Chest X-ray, PA view. Patient: 39 years old, sex F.
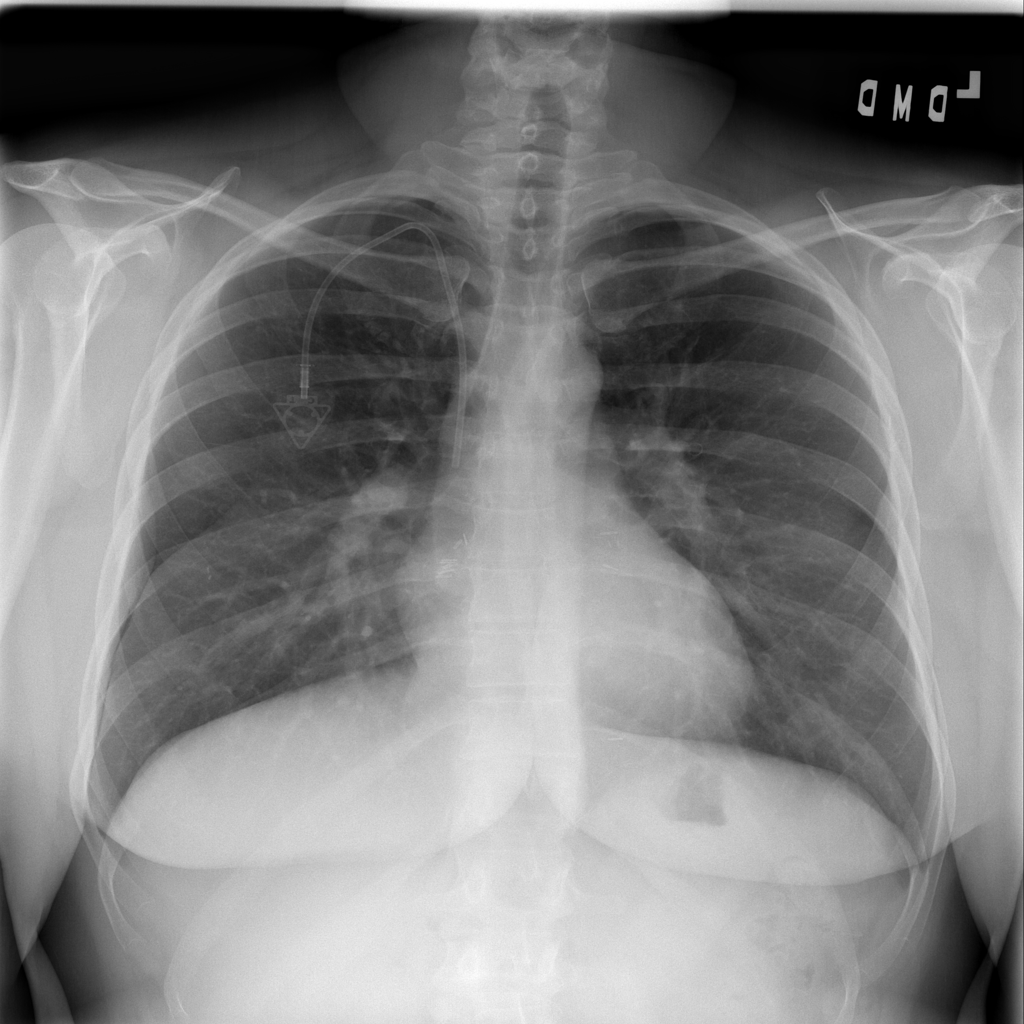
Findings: No Finding